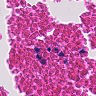
Metastatic tissue present: no